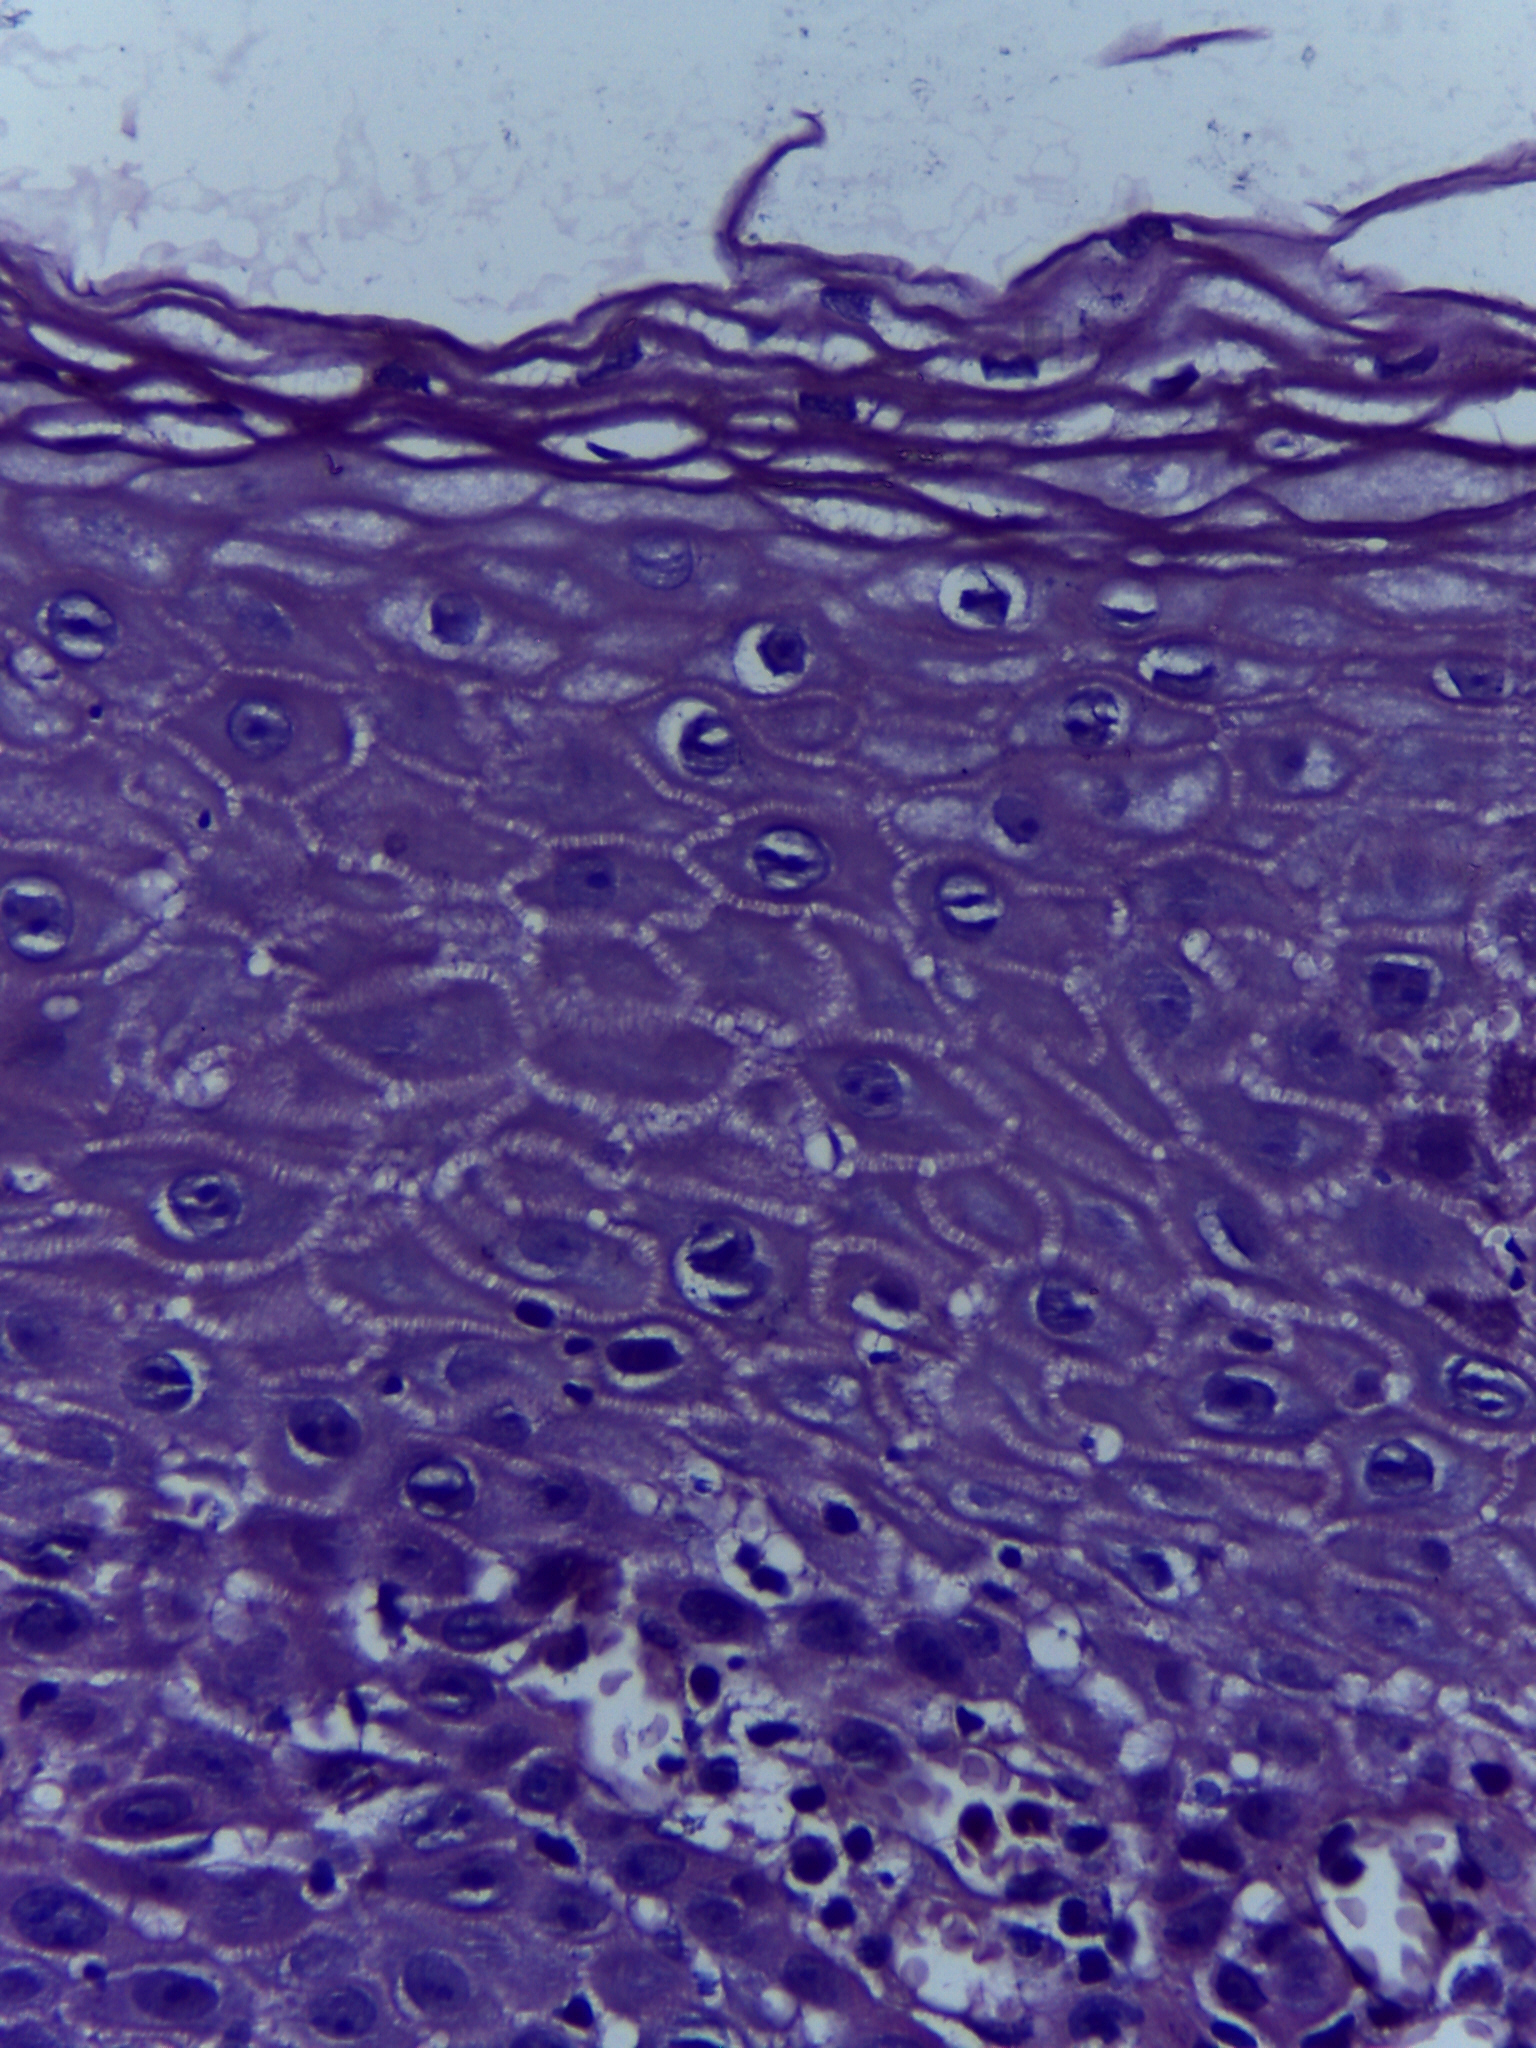
Diagnosis: Normal